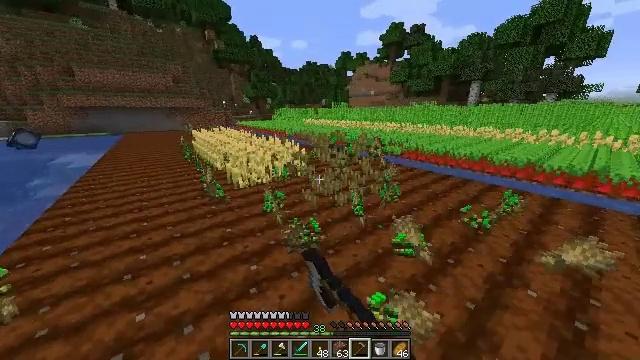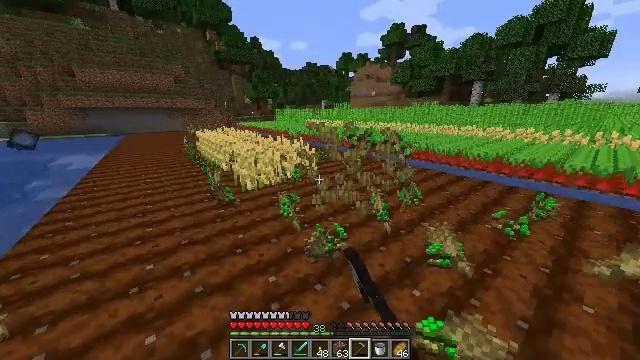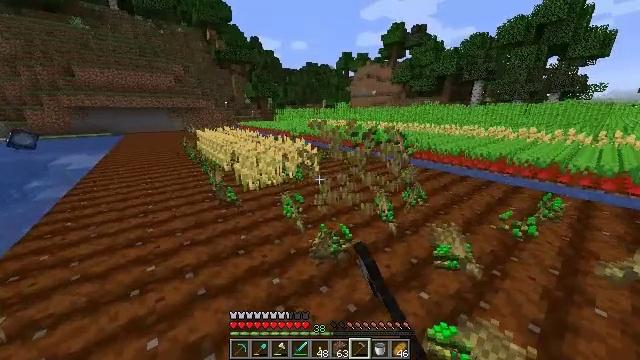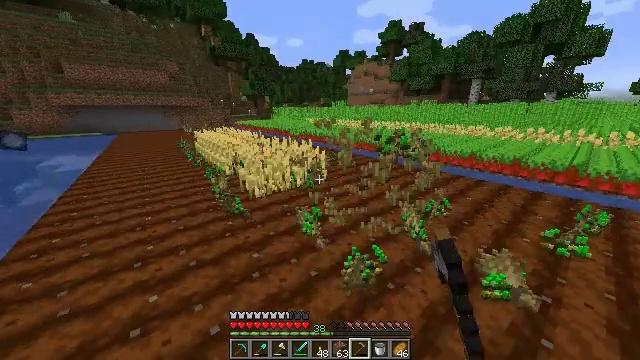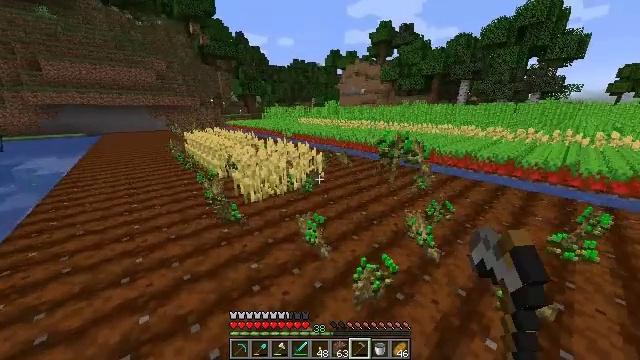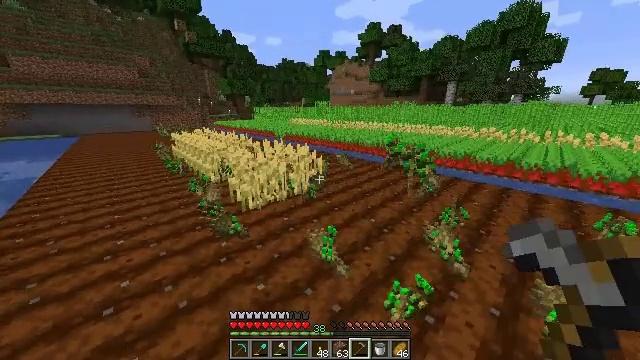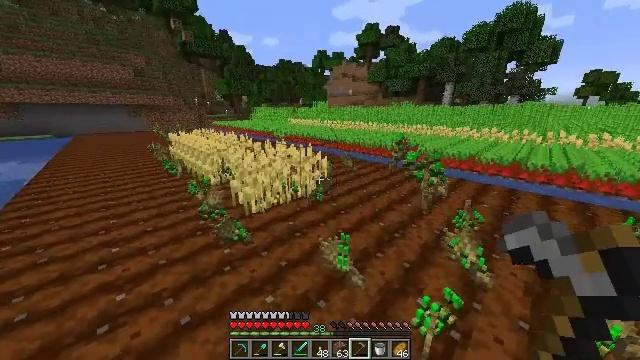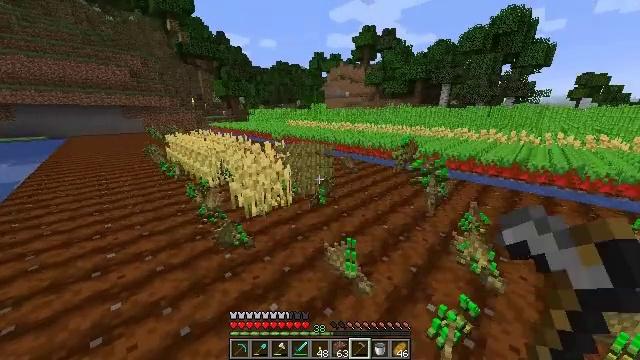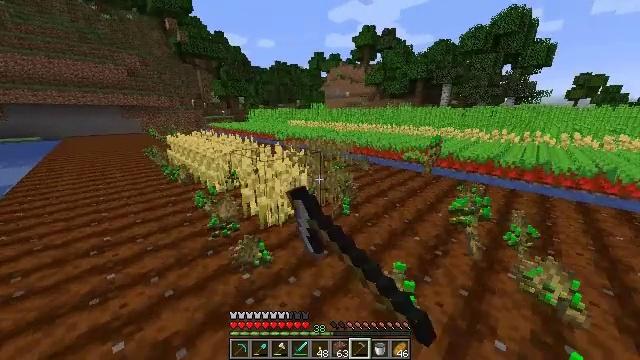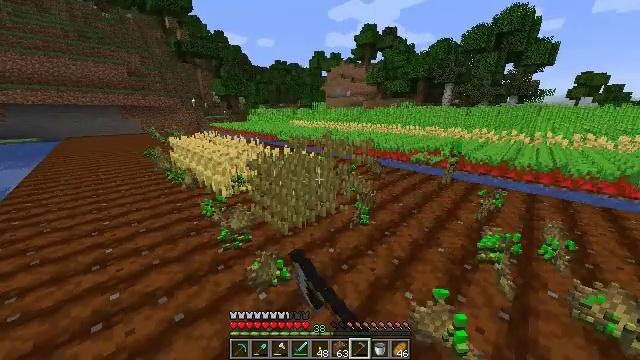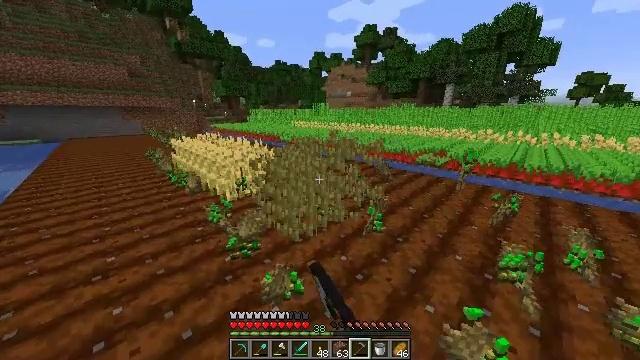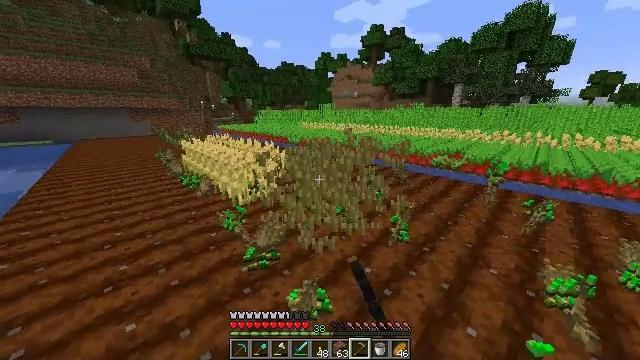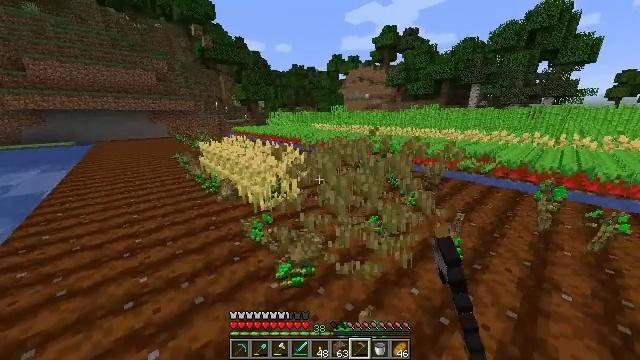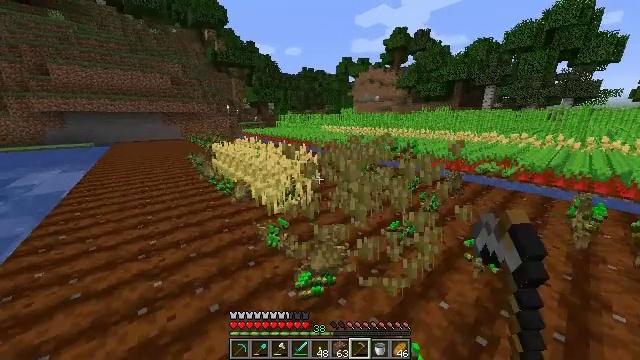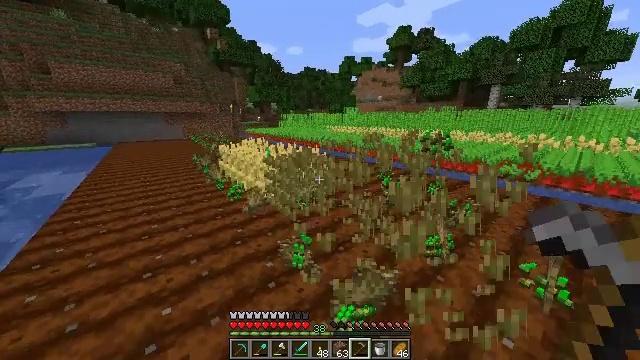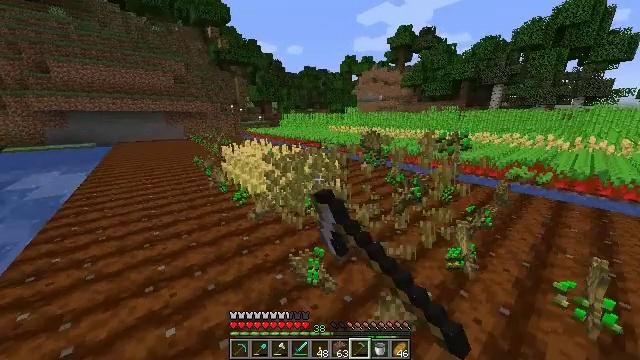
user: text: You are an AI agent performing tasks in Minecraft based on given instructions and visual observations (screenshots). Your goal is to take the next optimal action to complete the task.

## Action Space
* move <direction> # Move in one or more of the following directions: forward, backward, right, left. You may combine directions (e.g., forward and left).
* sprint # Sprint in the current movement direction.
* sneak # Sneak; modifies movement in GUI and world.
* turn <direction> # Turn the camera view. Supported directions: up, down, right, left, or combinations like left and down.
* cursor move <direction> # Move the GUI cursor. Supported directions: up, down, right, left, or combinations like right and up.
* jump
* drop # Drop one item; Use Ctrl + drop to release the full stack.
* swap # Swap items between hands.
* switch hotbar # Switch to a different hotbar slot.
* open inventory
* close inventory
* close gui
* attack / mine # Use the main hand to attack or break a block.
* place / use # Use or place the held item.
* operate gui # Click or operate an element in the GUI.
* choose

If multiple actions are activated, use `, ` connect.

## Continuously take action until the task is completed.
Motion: motion action
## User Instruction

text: Get wheat from the farmland.
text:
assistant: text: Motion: move forward and move left, sprint, attack / mine
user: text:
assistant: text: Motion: move forward and move left, sprint, attack / mine
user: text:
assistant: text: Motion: move forward and move left, sprint, turn right, attack / mine
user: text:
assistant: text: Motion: move forward and move left, sprint, turn right, attack / mine
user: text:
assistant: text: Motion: move forward and move left, sprint, turn right, attack / mine
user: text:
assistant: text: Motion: move forward and move left, sprint, attack / mine
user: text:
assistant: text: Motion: move forward and move left, sprint, attack / mine
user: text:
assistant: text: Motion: move forward and move left, sprint, attack / mine
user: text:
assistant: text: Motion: move forward and move left, sprint, attack / mine
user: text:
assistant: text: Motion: move forward and move left, sprint, attack / mine
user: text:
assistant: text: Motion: move forward and move left, sprint, turn left, attack / mine
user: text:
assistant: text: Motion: move forward and move left, sprint, turn left, attack / mine
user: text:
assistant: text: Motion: move forward and move left, sprint, turn left, attack / mine
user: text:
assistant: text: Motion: move forward and move left, sprint, attack / mine
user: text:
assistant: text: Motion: move forward and move left, sprint, attack / mine
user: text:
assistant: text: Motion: move forward and move left, sprint, attack / mine
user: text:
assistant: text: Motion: move forward and move left, sprint, attack / mine
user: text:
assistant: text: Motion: move forward and move left, sprint, attack / mine
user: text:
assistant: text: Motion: move forward and move left, sprint, attack / mine
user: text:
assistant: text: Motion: move forward and move left, sprint, attack / mine
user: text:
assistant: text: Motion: move forward and move left, sprint, attack / mine
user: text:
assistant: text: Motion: move forward and move left, sprint, attack / mine
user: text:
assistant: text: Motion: move forward and move left, sprint, attack / mine
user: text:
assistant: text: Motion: move forward and move left, sprint, attack / mine
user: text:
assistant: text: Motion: move forward and move left, sprint, attack / mine
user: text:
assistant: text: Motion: move forward and move left, sprint, attack / mine
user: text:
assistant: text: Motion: move forward and move left, sprint, attack / mine
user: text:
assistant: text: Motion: move forward and move left, sprint, attack / mine
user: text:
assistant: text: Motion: move forward and move left, sprint, attack / mine
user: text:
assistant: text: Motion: move forward and move left, sprint, turn right, attack / mine